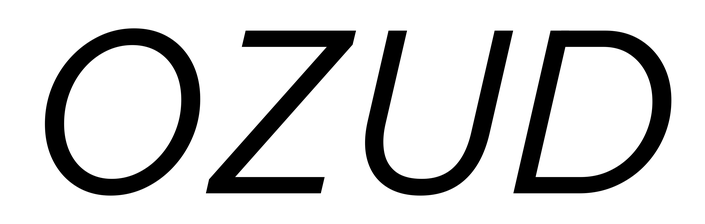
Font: InstrumentSans-Italic_Italic